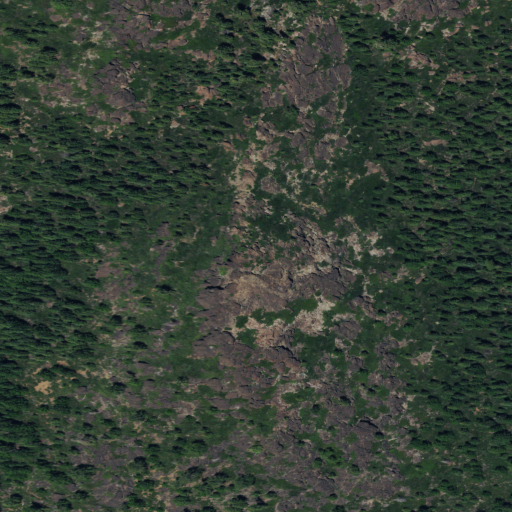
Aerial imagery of mountain in California named Lower Taylor containing evergreen forest, shrub, mixed forest, and open development